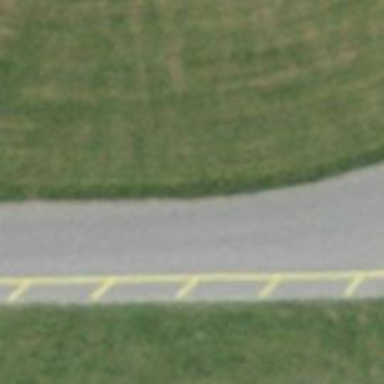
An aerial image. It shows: Emergency access point on the road.